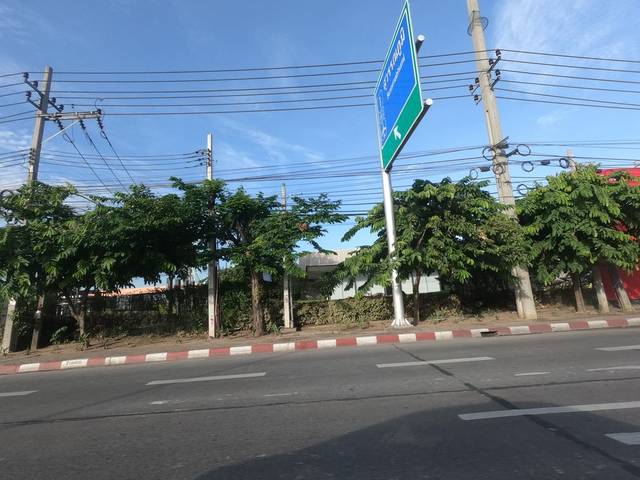
Region: Thailand
Coordinates: 13.823, 100.678